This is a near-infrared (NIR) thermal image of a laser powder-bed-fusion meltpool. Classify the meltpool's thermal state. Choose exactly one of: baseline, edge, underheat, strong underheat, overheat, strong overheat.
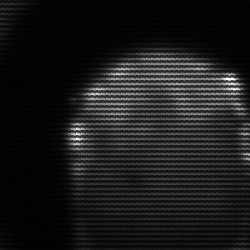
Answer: edge